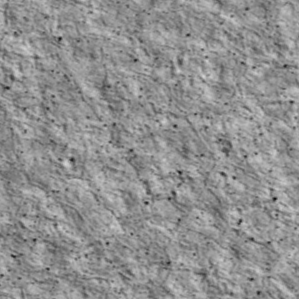
Label: non_frost